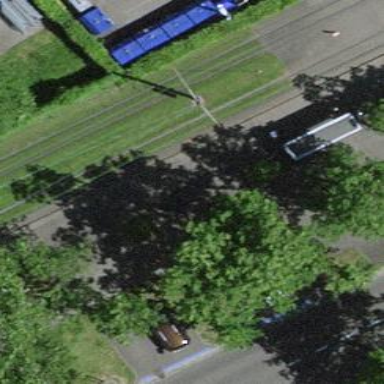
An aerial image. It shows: Platform for public transport with shelter. It serves trams and railways.